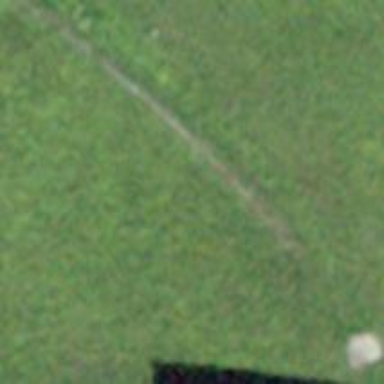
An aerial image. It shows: Track with grade5 tracktype.